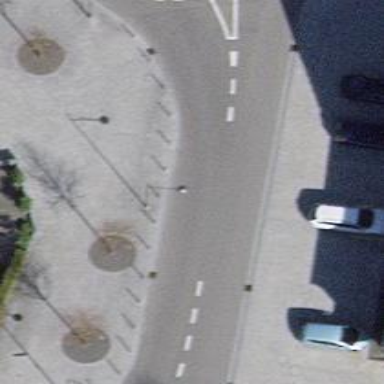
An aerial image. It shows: Residential road with asphalt surface and sidewalks on both sides.